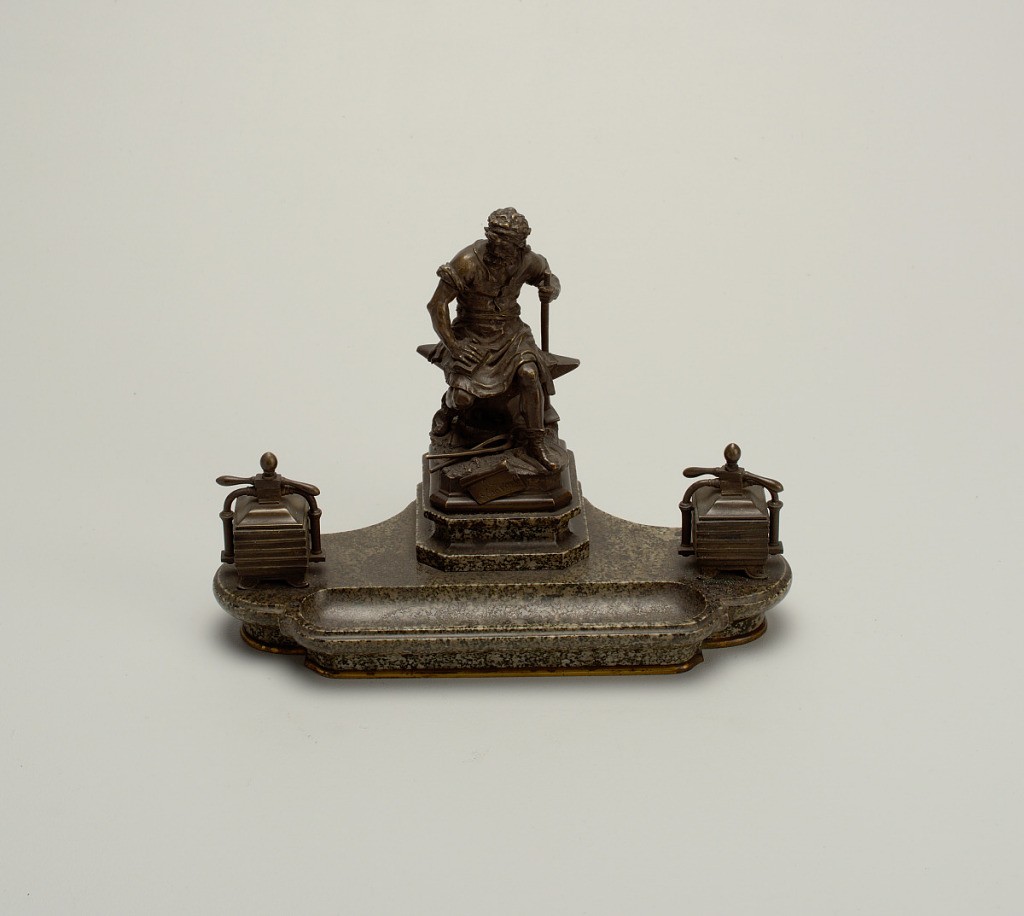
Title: Inkstand
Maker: Charles-August LeBourg, French, 1829 – 1906
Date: late 19th century
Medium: Marble, bronze
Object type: Inkstand
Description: Inkstand, marble base with bronze figure - entitled ''La Travail,'' by Le Bourg and two bronze inkwells in form of book presses;???